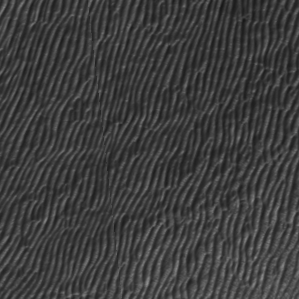
Label: frost